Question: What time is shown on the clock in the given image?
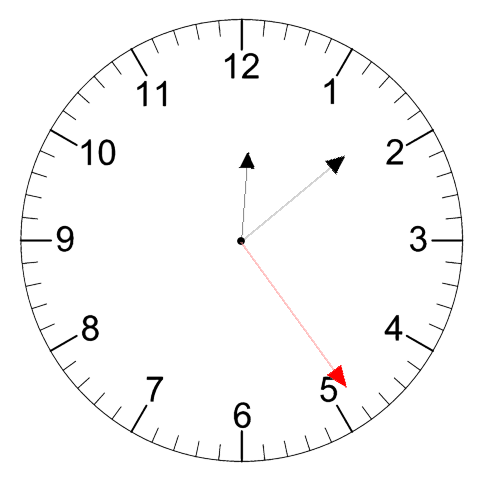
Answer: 12:08:24